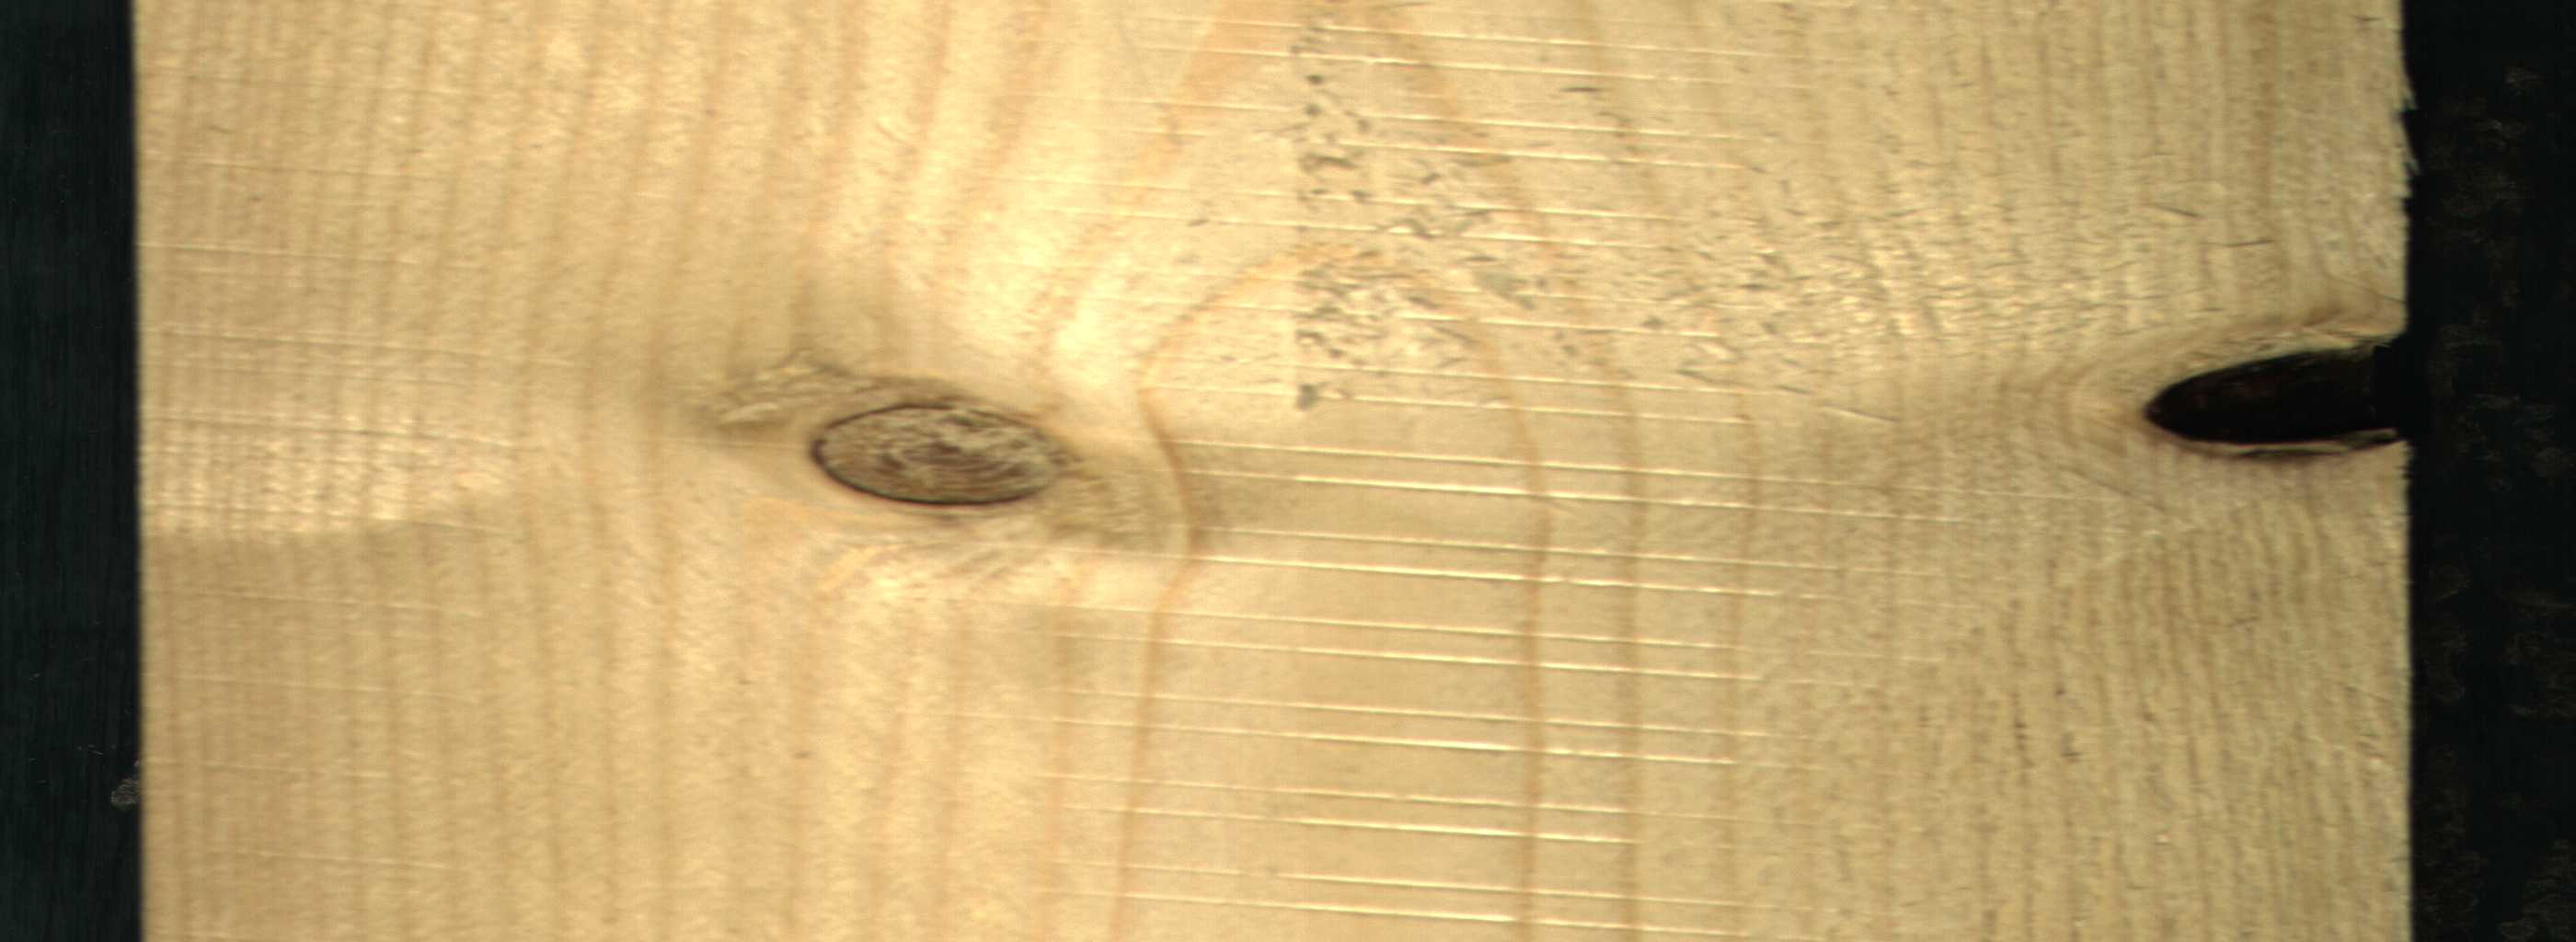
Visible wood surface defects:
Knot_missing
Live_Knot